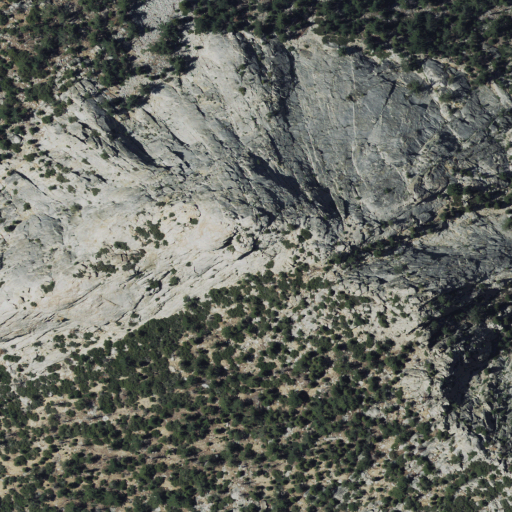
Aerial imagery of mountain in California named Lily Rock containing evergreen forest, shrub, barren land, and open water